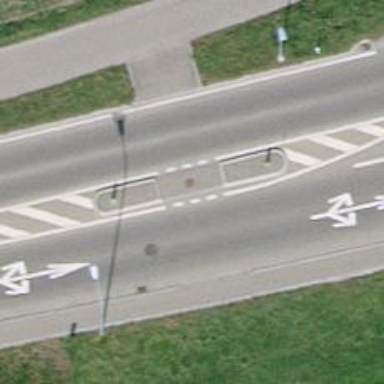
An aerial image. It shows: Crossing on cycleway.